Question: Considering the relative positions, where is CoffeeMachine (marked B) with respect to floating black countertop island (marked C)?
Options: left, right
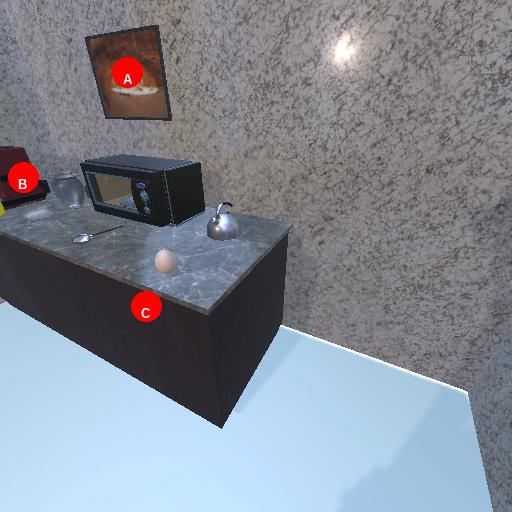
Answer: left